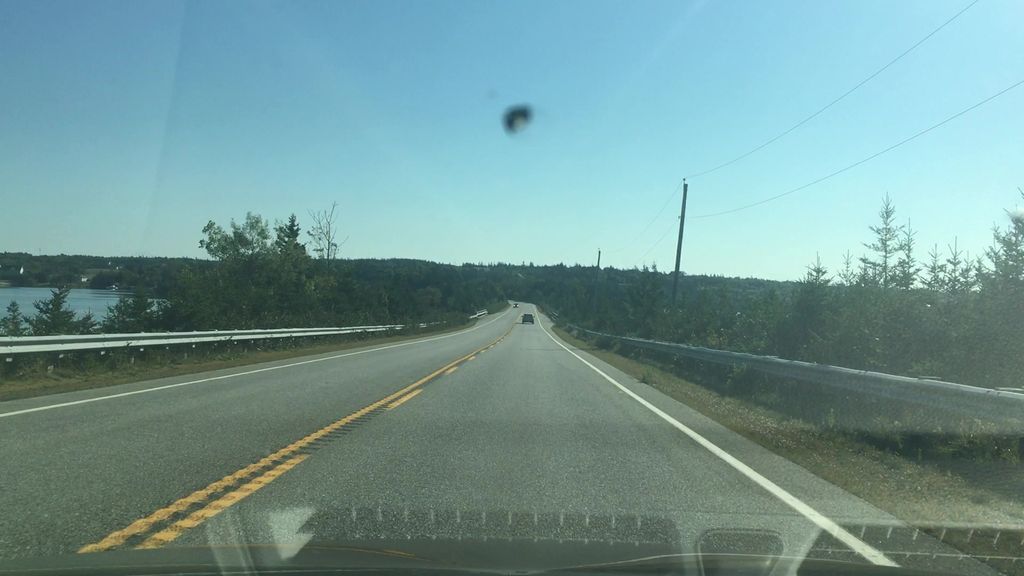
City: halifax